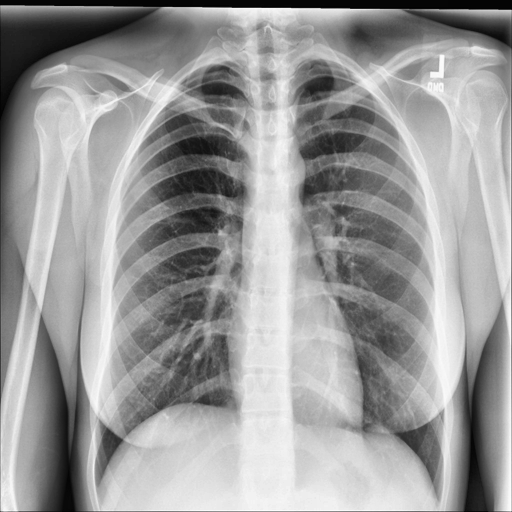
Finding: NORMAL